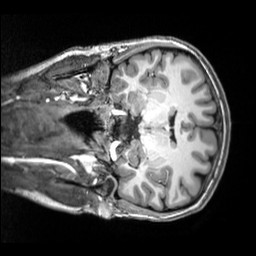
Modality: T1w
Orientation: coronal
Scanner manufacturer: siemens
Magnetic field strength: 3 T
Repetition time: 2.5 s
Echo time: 0.00343 s